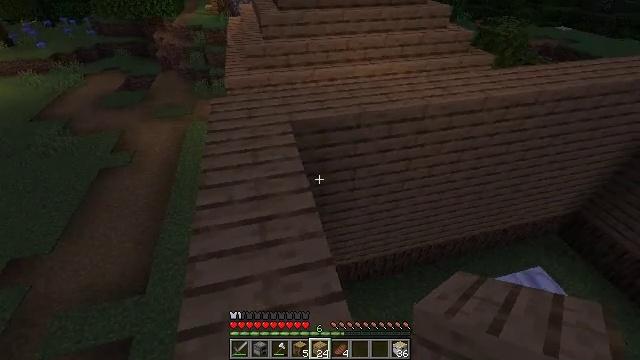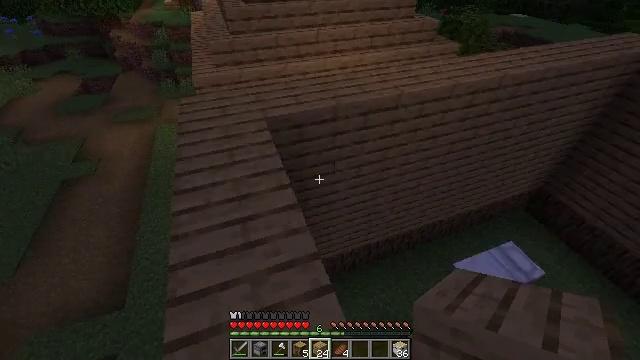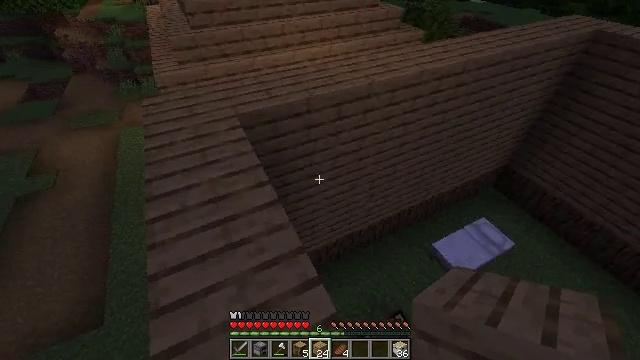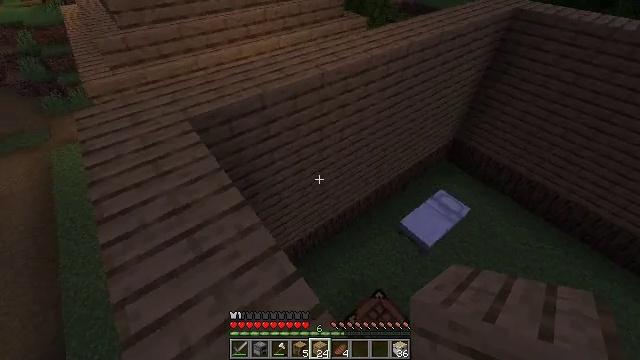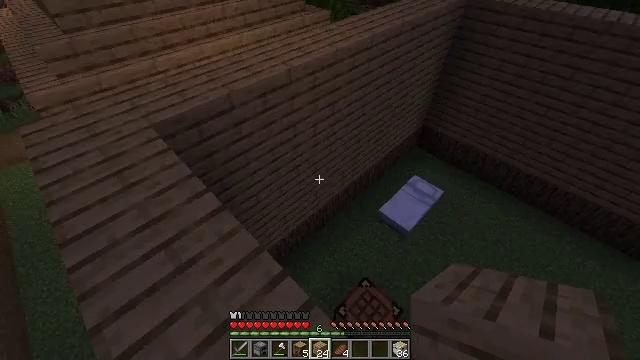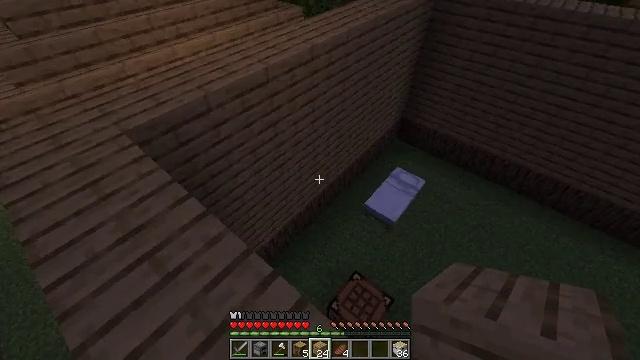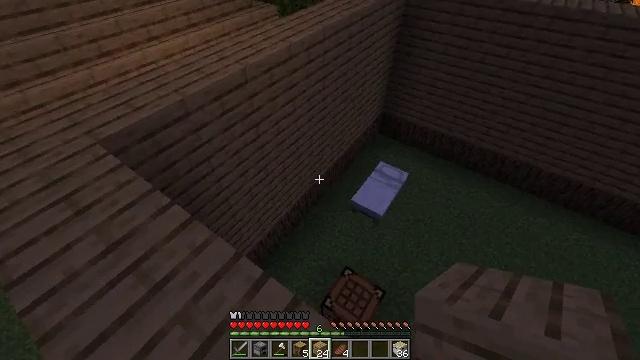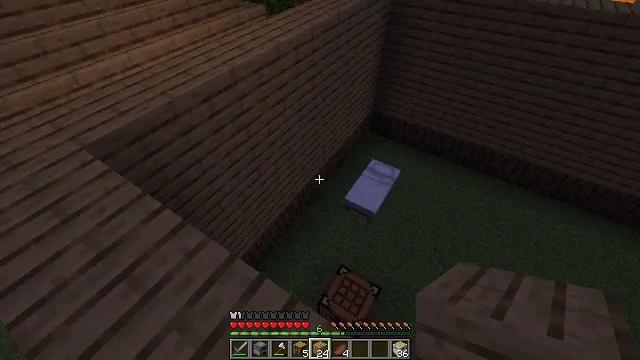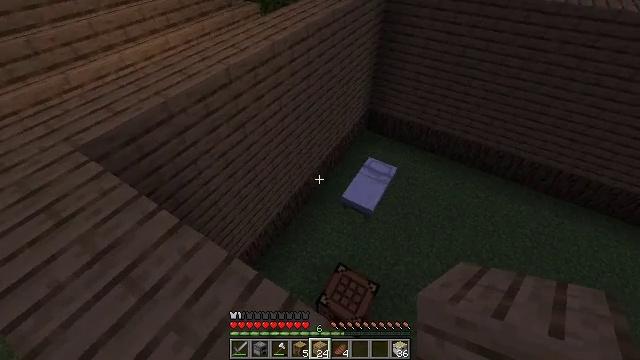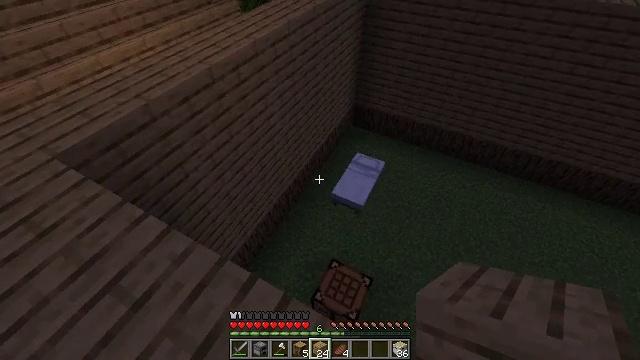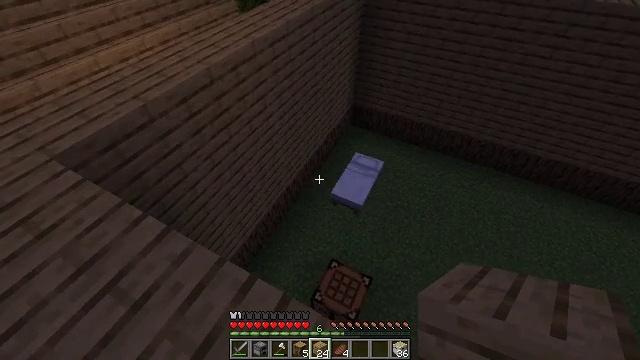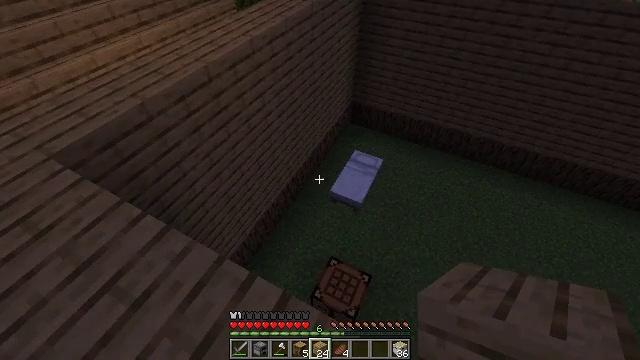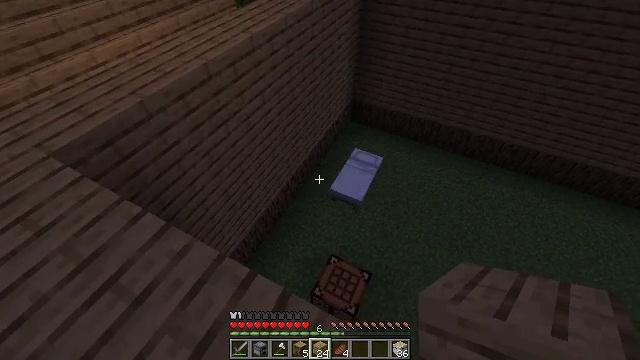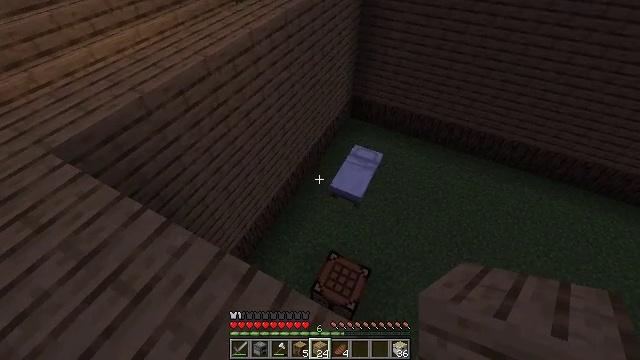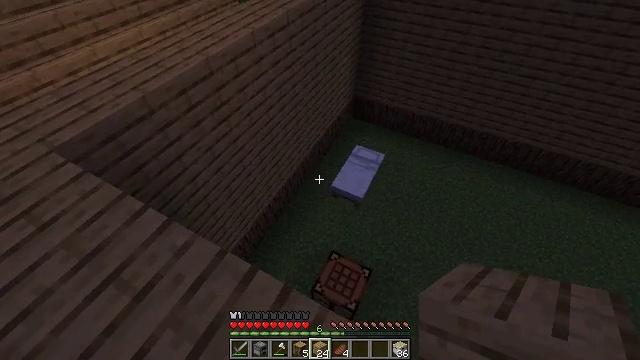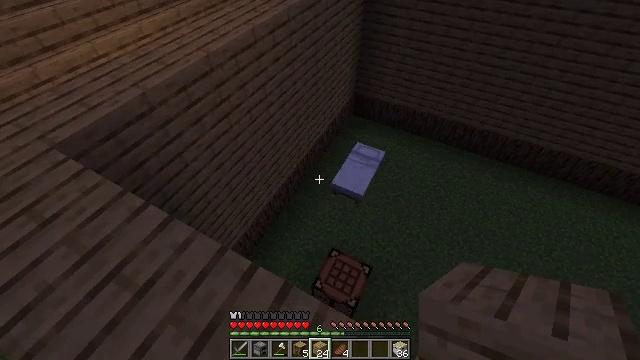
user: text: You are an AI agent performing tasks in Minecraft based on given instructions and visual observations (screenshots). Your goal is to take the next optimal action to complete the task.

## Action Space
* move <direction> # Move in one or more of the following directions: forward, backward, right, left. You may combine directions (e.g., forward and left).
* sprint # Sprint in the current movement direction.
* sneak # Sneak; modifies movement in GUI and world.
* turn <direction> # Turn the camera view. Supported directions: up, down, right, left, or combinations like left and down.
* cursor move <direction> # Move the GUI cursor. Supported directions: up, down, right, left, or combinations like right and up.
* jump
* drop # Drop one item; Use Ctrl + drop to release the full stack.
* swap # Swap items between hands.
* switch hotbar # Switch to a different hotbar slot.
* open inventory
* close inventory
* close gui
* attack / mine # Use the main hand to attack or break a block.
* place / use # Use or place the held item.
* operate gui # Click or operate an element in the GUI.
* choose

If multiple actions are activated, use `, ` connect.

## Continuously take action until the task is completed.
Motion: motion action
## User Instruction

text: Make six sticks into a ladder in the crafting table.
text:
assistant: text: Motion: turn right and down
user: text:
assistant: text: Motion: turn right and down
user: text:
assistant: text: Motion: turn right and down
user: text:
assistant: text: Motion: turn right
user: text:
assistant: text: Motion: turn right
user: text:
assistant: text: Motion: turn right
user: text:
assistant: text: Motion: turn right
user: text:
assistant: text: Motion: turn right
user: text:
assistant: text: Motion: turn right
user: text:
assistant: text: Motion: no_op
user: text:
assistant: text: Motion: no_op
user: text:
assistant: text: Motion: no_op
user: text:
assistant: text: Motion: no_op
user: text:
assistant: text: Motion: no_op
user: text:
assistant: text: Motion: no_op
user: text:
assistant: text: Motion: no_op
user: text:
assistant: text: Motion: no_op
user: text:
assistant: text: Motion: no_op
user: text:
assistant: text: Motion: no_op
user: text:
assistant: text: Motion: no_op
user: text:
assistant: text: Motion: no_op
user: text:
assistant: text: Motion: no_op
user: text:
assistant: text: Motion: no_op
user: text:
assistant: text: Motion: no_op
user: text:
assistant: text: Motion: no_op
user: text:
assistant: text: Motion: no_op
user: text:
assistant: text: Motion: no_op
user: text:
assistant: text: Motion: turn left and up
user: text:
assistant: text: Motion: turn left and up
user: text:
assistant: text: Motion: turn left